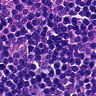
Metastatic tissue present: no